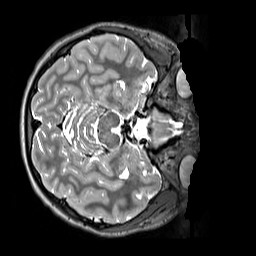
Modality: T2w
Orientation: axial
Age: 13
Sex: female
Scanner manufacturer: siemens
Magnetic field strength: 3 T
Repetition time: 3.2 s
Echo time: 0.408 s